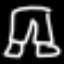
Label: pants